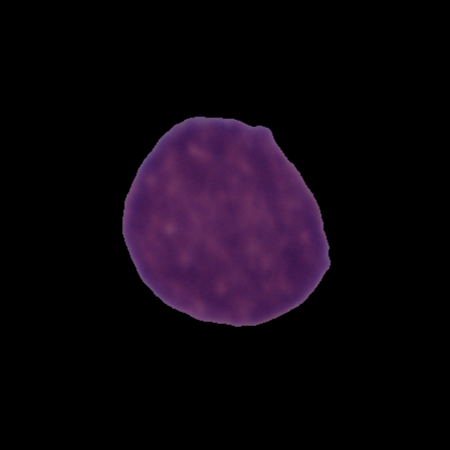
Label: healthy